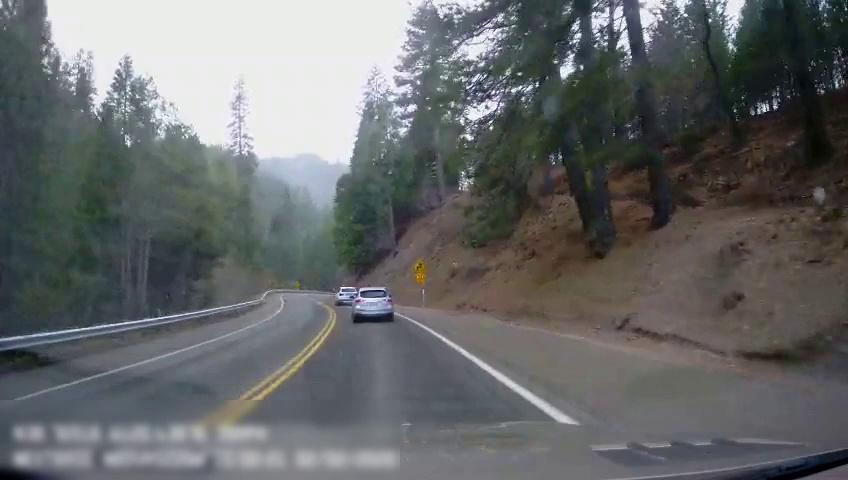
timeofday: Day
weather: Cloudy
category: Drivable Space
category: Vehicles | SUV
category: Vehicles | SUV
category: Lanes | Alternate Lane
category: Lanes | Current Lane
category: Lanes | Opposite Lane
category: Lanes | Opposite Lane
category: Traffic | Signs
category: Traffic | Signs